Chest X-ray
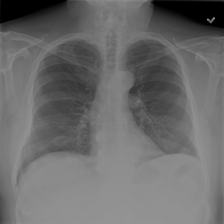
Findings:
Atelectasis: negative
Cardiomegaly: negative
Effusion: negative
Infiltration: negative
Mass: negative
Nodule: negative
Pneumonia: negative
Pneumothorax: negative
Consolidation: negative
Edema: negative
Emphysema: negative
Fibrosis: negative
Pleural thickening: negative
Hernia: negative